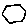
Label: hexagon